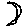
Label: moon